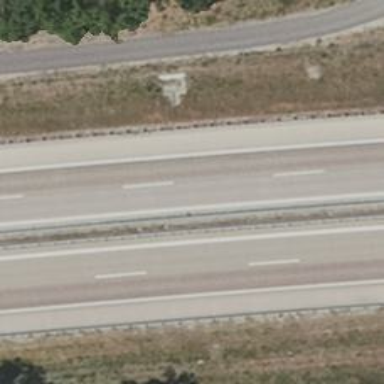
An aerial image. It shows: Motorway.